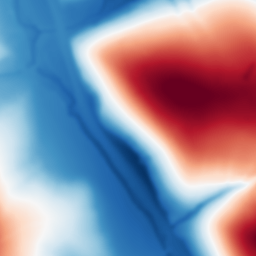
Category: multiscale
Decomposition family: dog_multiscale
Decomposition parameters: sigma_ratio: 2
n_scales: 6
base_sigma: 2
Upsampling method: quintic
Upsampling parameters: scale: 2
Upsampling scale: 2